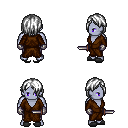
a pixel art fantasy rpg character, male body template, dark elf, purple skin, brown robe, metal pants, white bangs hairstyle, metal gloves, gray slippers, dagger, four views (front, back, left, right), 2x2 character sprite sheet, small pixel art, hard edges, no anti-aliasing